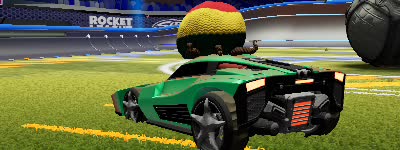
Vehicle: breakout